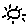
Label: sun